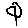
Label: tree